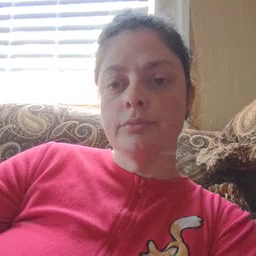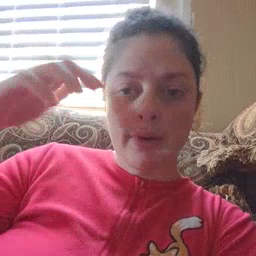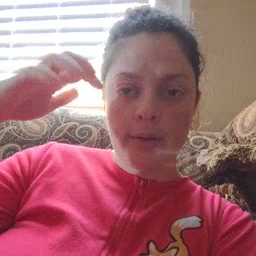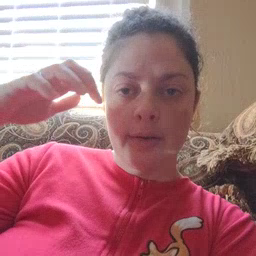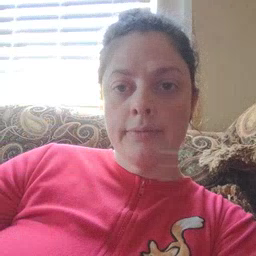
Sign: rain